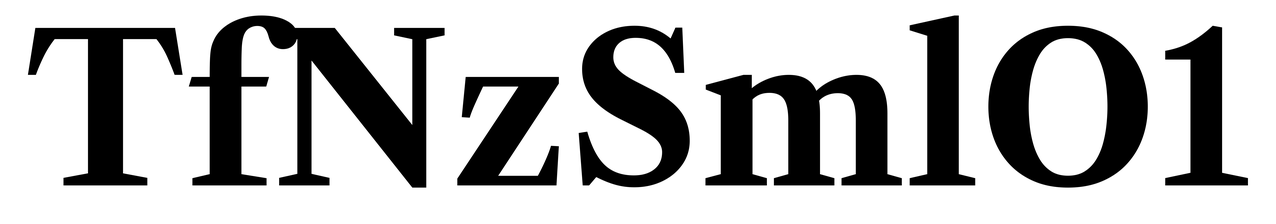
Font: LibreCaslonText_Bold